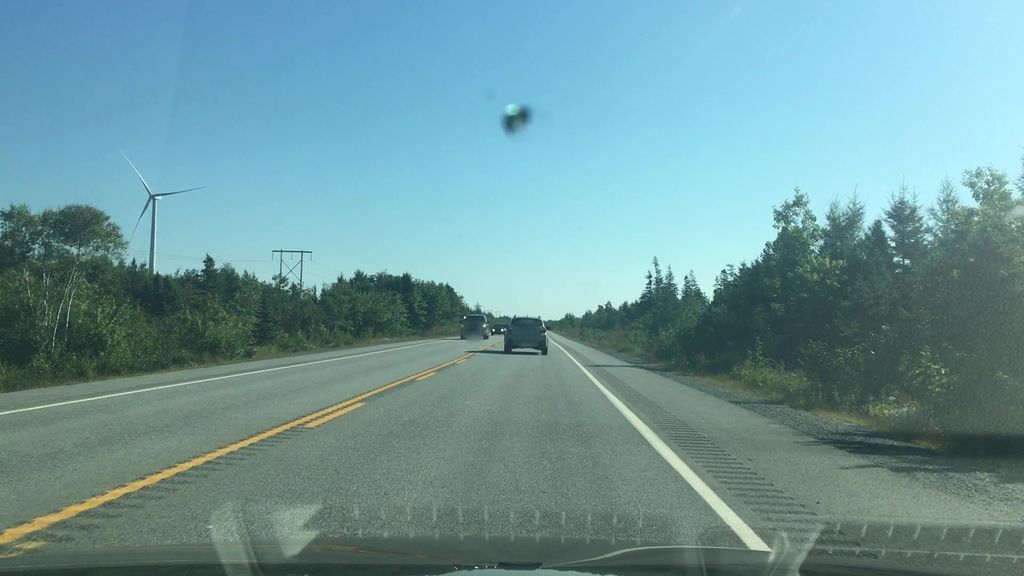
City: halifax